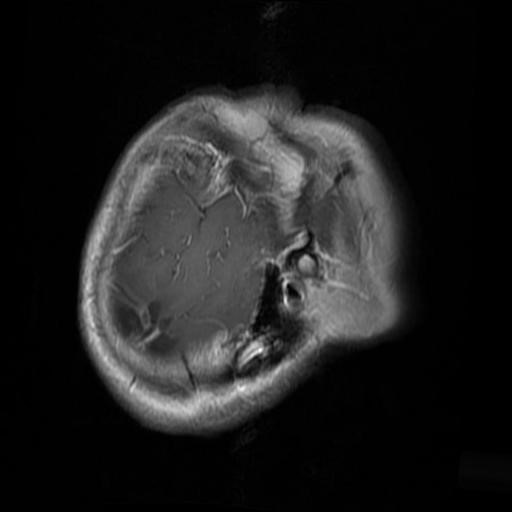
Label: brain_glioma